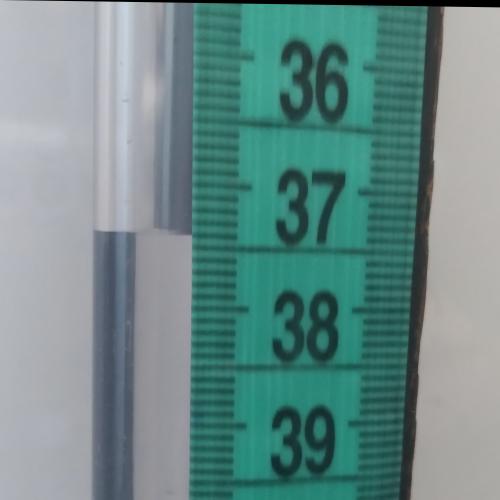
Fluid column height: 37.4 cm